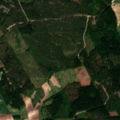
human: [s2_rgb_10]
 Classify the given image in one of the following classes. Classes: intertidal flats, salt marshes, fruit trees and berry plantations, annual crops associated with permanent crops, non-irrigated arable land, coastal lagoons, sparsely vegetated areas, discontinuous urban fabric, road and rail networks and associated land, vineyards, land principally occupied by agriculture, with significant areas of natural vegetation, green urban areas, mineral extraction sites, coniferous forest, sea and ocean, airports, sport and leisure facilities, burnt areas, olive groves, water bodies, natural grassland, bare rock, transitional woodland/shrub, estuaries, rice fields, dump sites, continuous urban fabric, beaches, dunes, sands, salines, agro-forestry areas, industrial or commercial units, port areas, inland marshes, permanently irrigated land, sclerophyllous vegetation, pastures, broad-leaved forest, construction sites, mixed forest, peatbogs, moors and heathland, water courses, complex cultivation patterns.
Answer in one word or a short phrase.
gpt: non-irrigated arable land, land principally occupied by agriculture, with significant areas of natural vegetation, coniferous forest, mixed forest